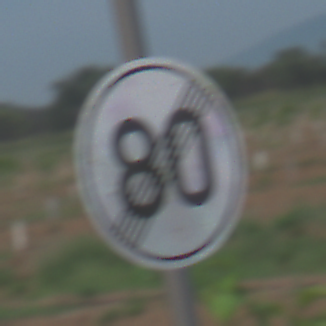
Verkehrszeichen: EndeGeschwindigkeit80
Umgebung: Outdoor, Nature
Tageszeit: SunriseSunset
Wetter: PartlyCloudy
Licht: Natural
Jahreszeit: NotSpecified
Kontrast: LowContrast